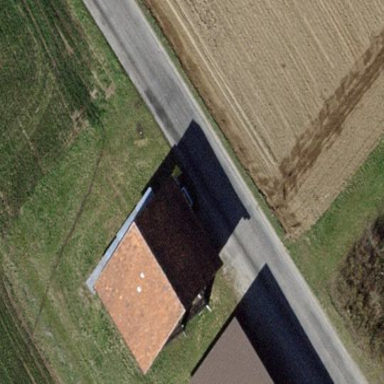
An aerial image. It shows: Shed building.